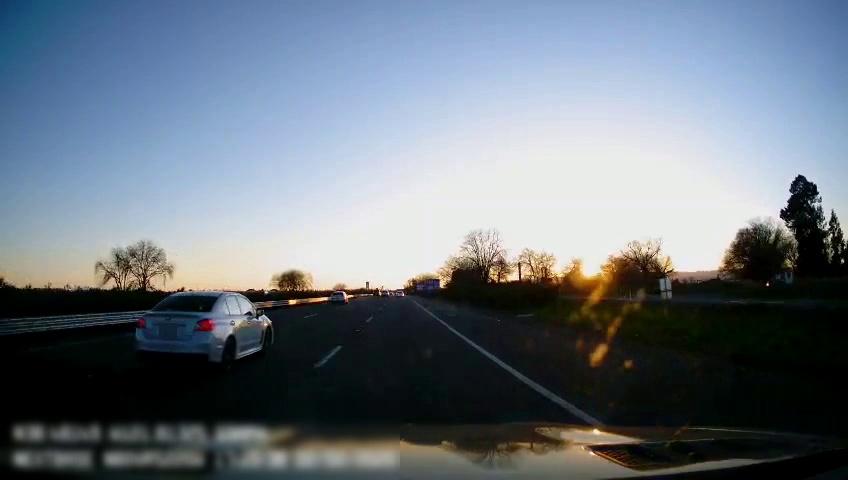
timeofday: Day
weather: Sunny
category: Drivable Space
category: Vehicles | SUV
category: Vehicles | Car
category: Lanes | Alternate Lane
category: Lanes | Alternate Lane
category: Lanes | Current Lane
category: Lanes | Alternate Lane
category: Traffic | Signs
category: Traffic | Signs